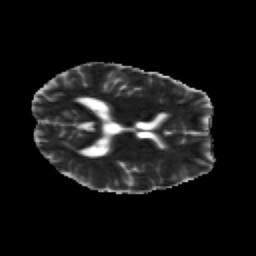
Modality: MD
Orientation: axial
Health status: healthy
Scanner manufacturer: siemens
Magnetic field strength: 3 T
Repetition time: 12 s
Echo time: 0.092 s